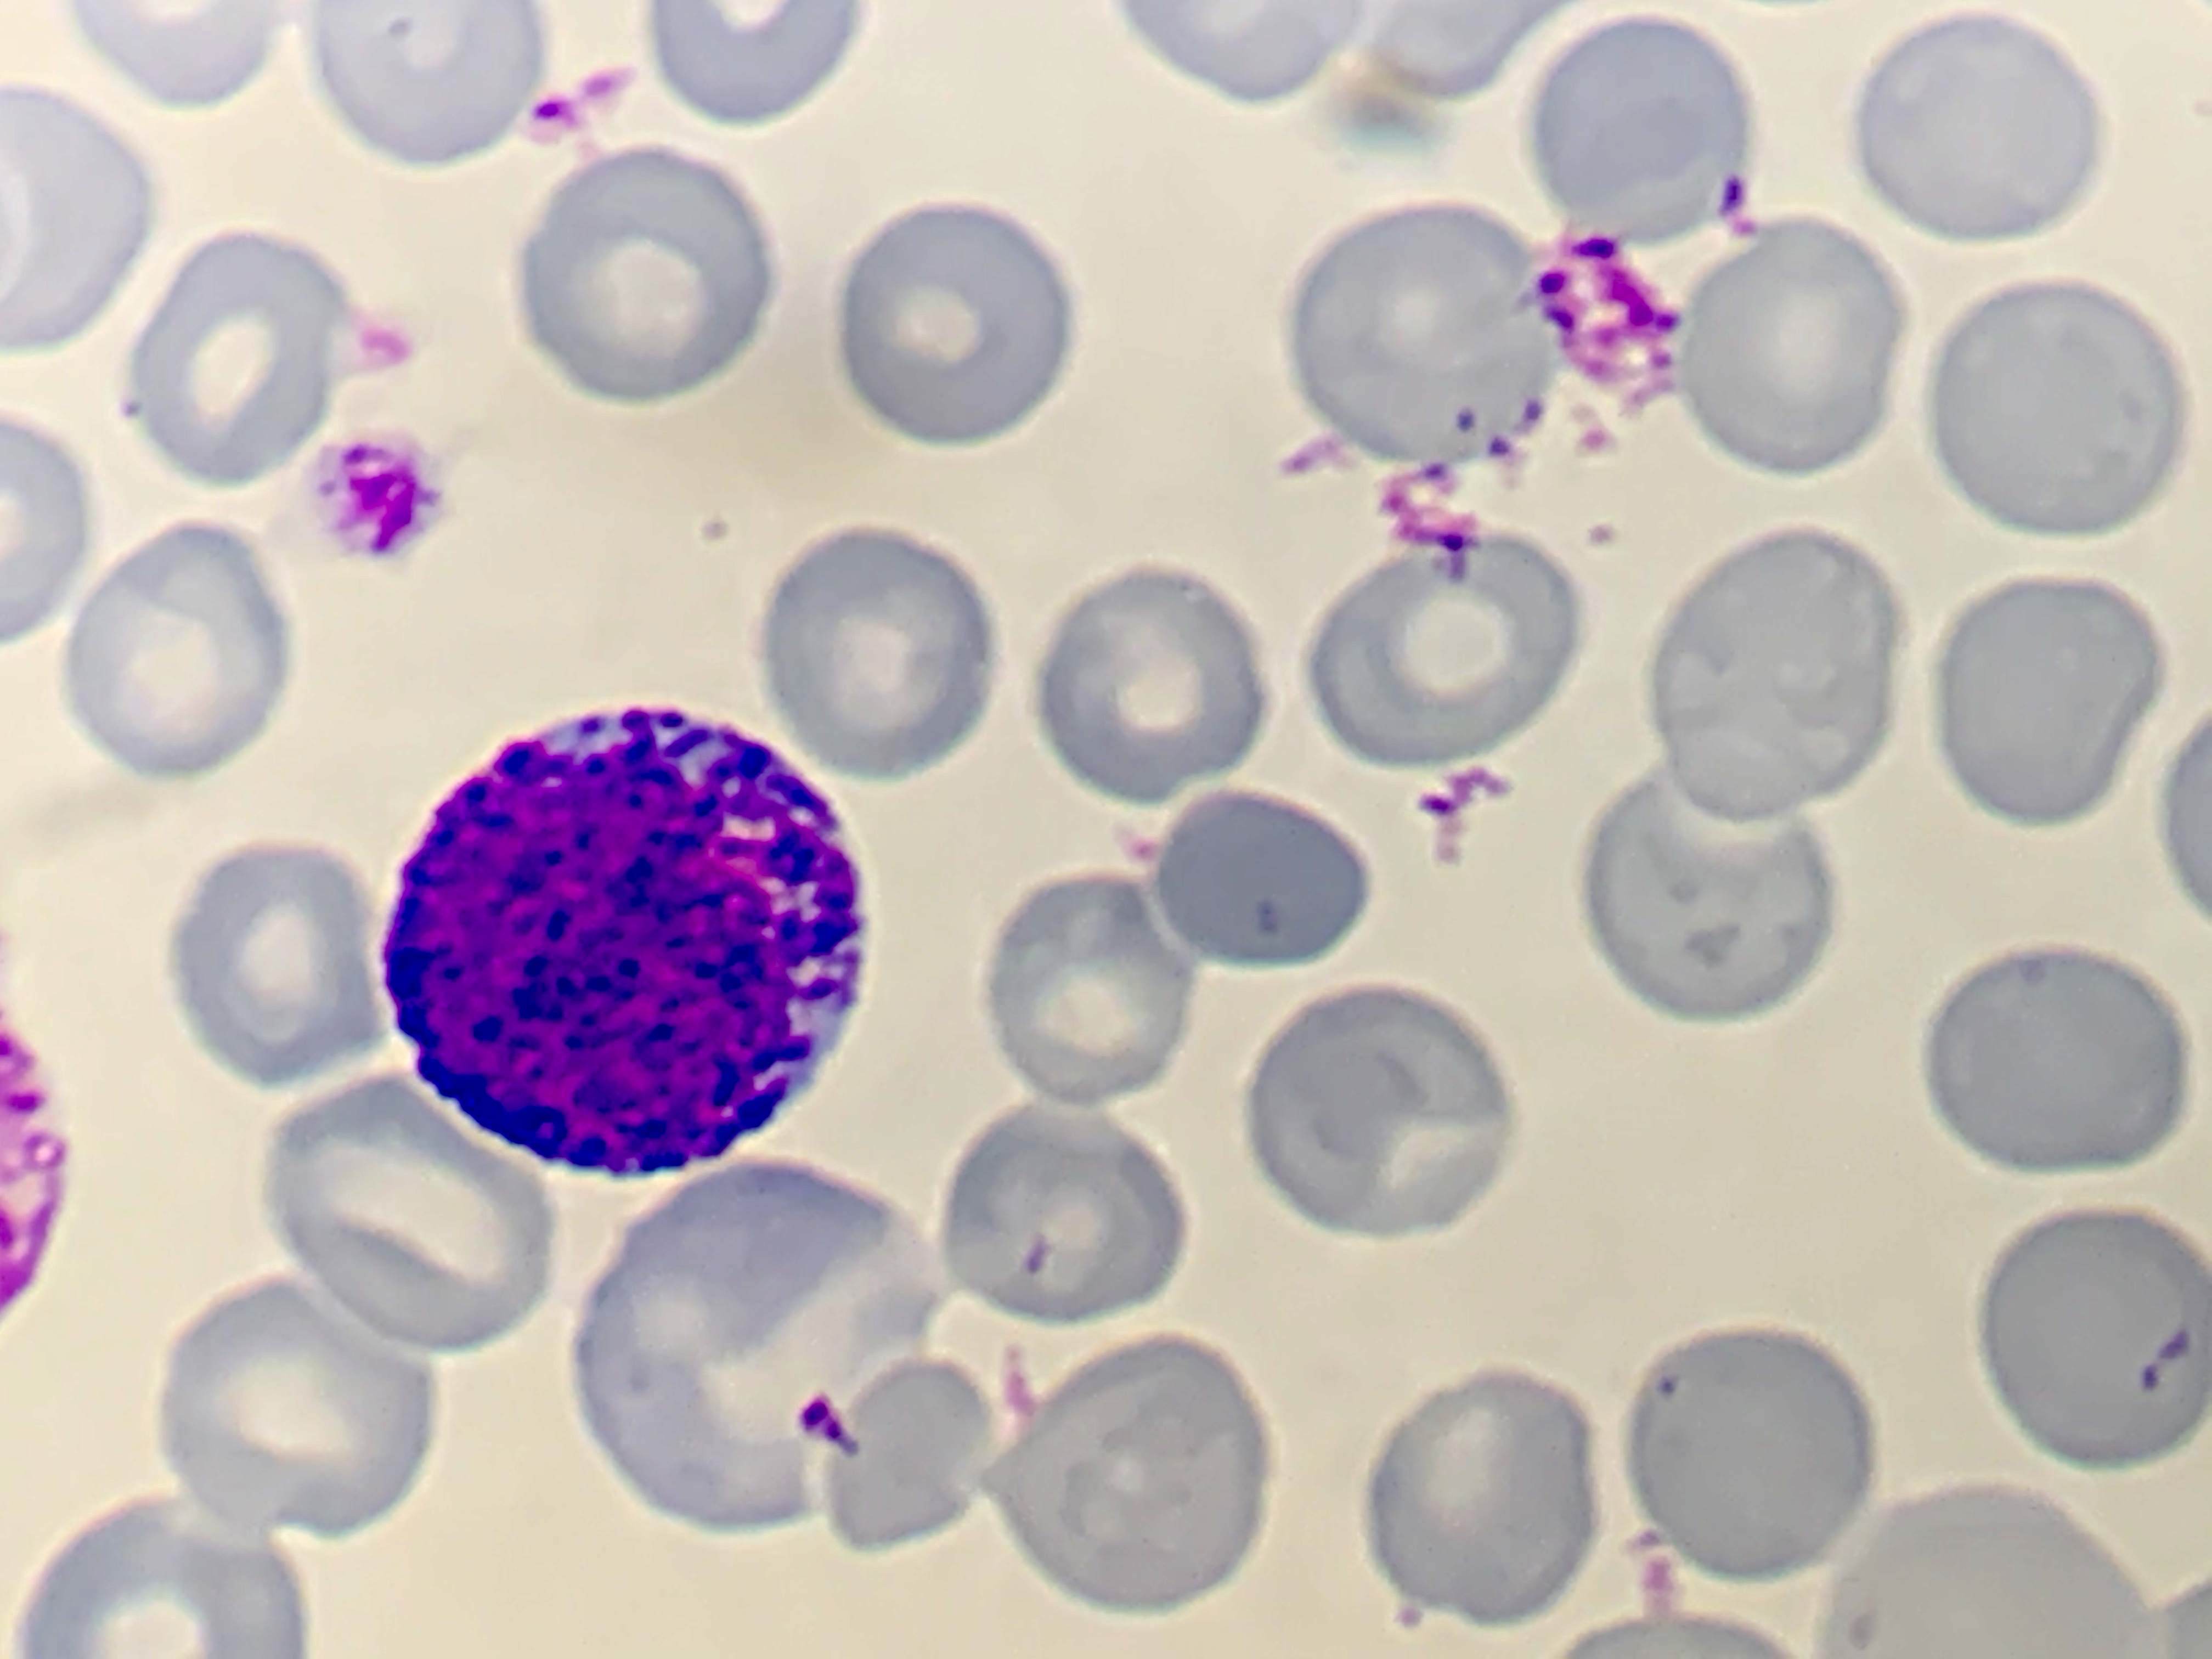
Cell type: PROMYELOCYTES